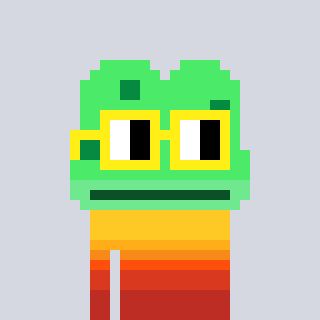
a pixel art character with square yellow glasses, a frog-shaped head and a hotbrown-colored body on a cool background